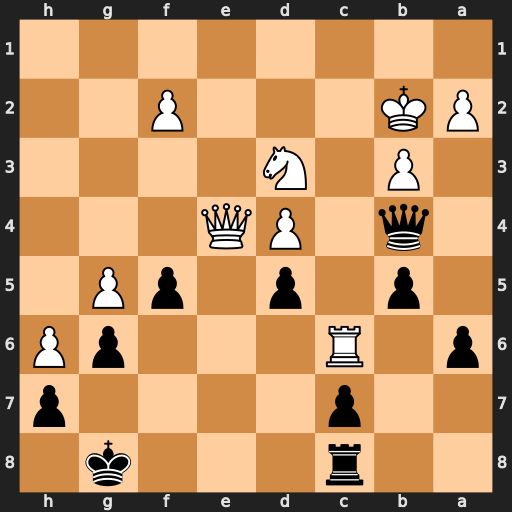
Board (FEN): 2r3k1/2p4p/p1R3pP/1p1p1pP1/1q1PQ3/1P1N4/PK3P2/8
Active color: b
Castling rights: -
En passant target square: -
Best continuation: Qd2+ Rc2 Qxc2+